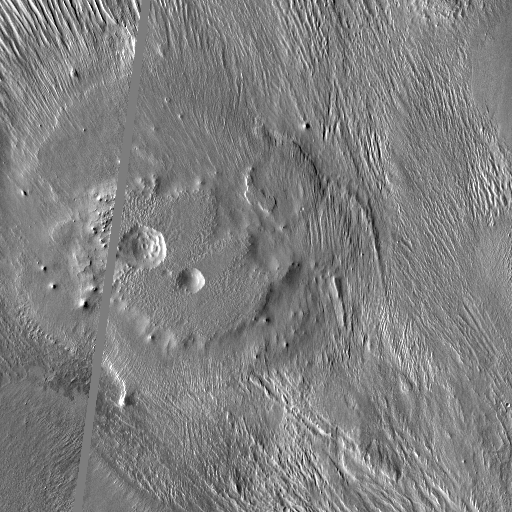
Crater classes present: Background, Other